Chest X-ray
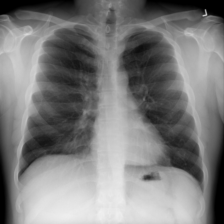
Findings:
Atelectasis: negative
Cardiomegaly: negative
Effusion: negative
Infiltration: negative
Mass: negative
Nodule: negative
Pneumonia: negative
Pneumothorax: negative
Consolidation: negative
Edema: negative
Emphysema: negative
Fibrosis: negative
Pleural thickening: negative
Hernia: negative